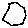
Label: hexagon